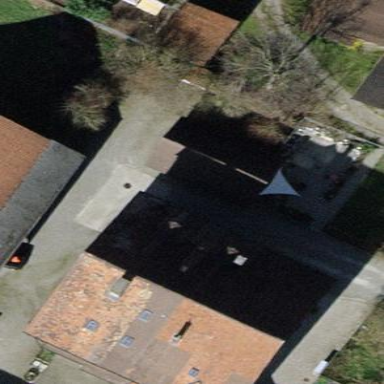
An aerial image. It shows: Gabled roof adorns the apartments building.